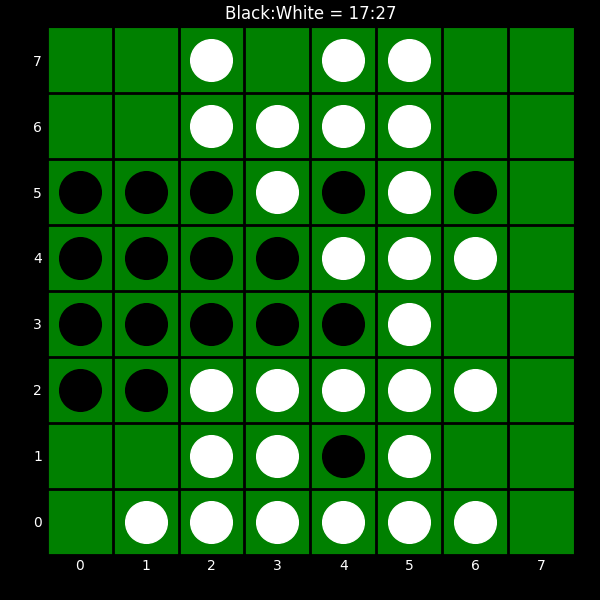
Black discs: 17
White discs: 27